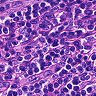
Metastatic tissue present: no